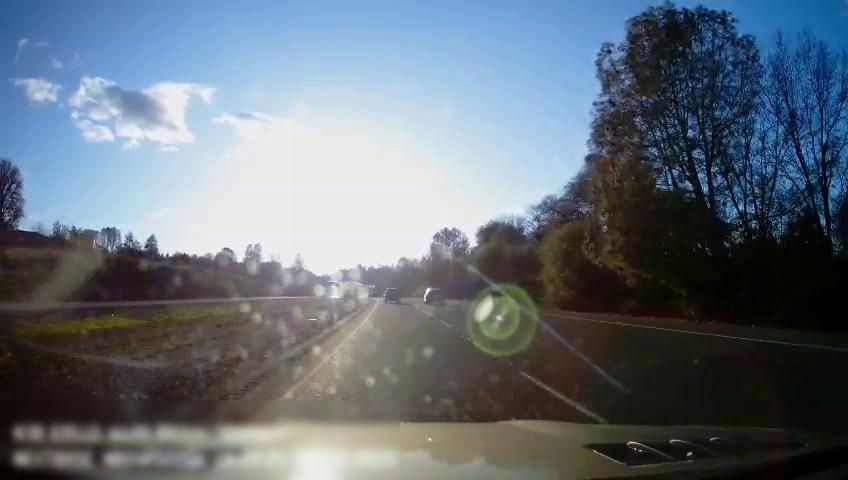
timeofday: Day
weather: Sunny
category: Drivable Space
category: Drivable Space
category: Vehicles | SUV
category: Vehicles | Car
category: Lanes | Current Lane
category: Lanes | Current Lane
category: Lanes | Alternate Lane